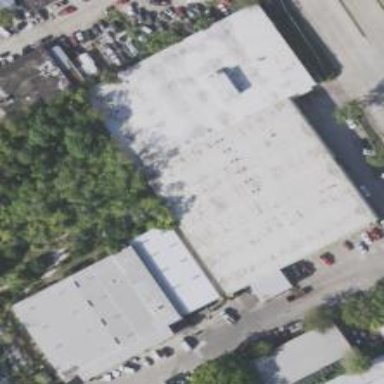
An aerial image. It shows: Warehouse.